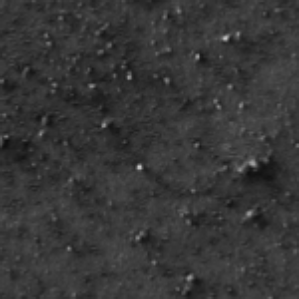
Label: frost